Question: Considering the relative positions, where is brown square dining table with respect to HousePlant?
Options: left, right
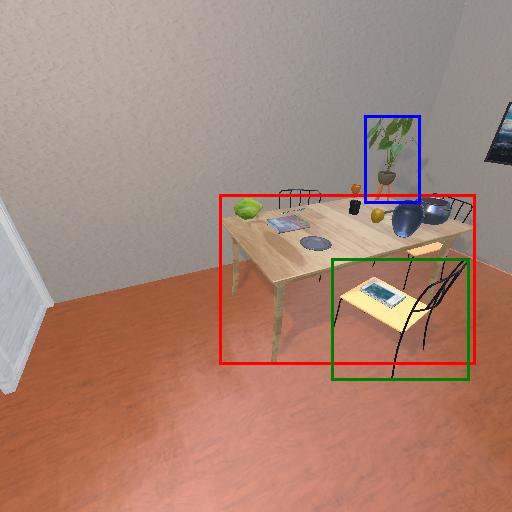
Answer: left